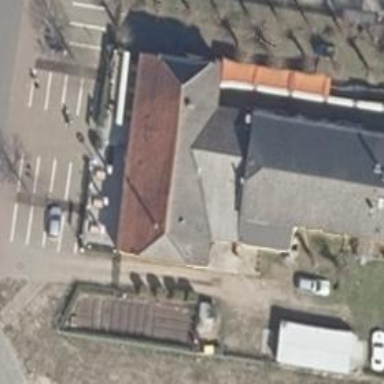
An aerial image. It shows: Restaurant.